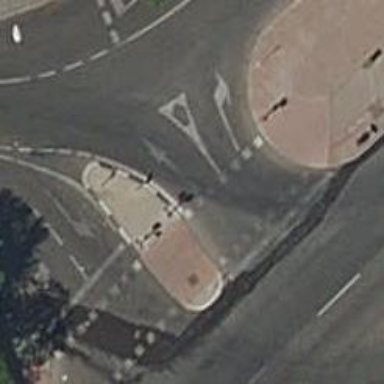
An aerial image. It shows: Road crossing with traffic signals.